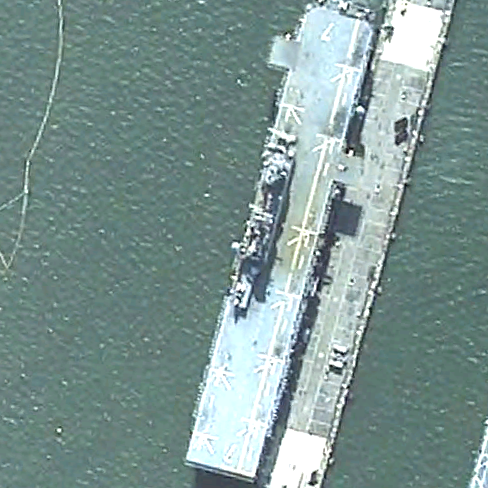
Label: assault